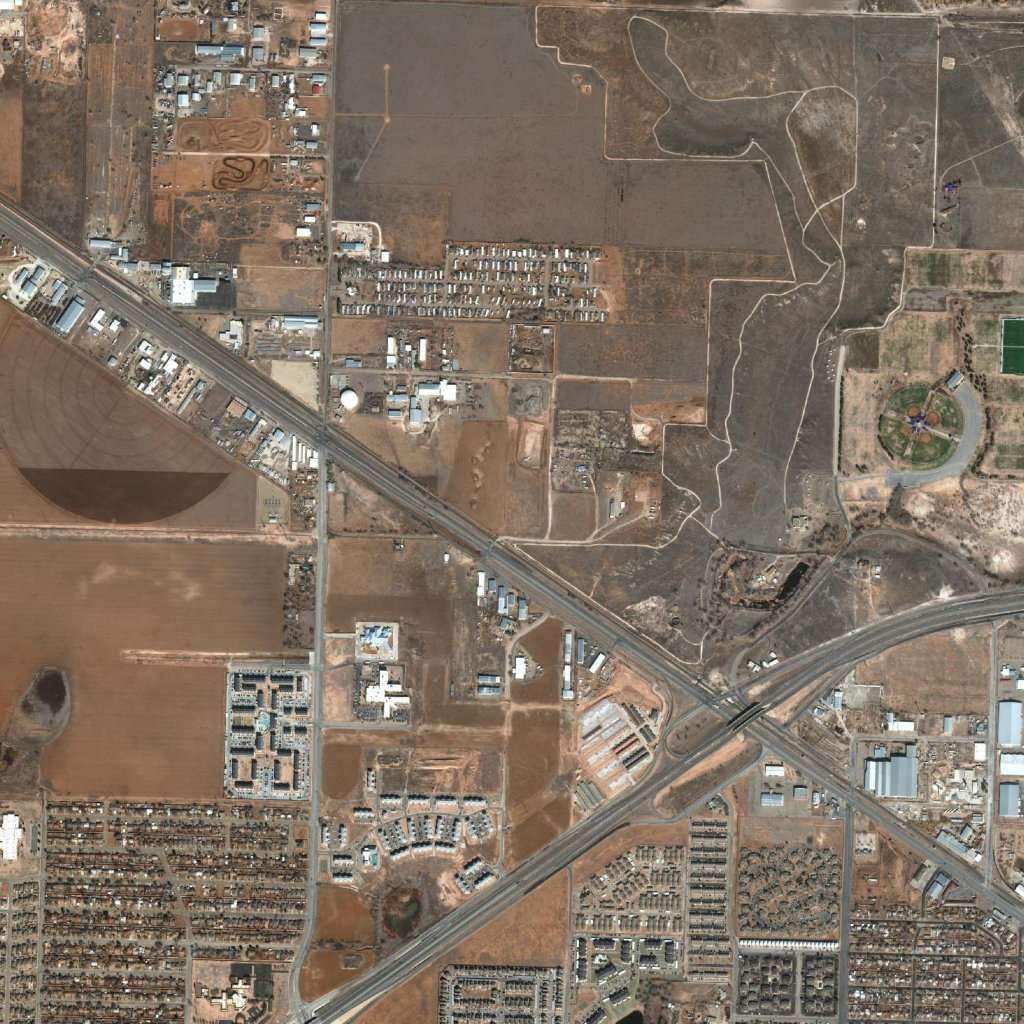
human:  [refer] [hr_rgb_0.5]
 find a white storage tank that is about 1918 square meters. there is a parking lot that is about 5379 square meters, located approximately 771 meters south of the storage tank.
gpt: <box>[[33, 38, 34, 39, 0]]</box>